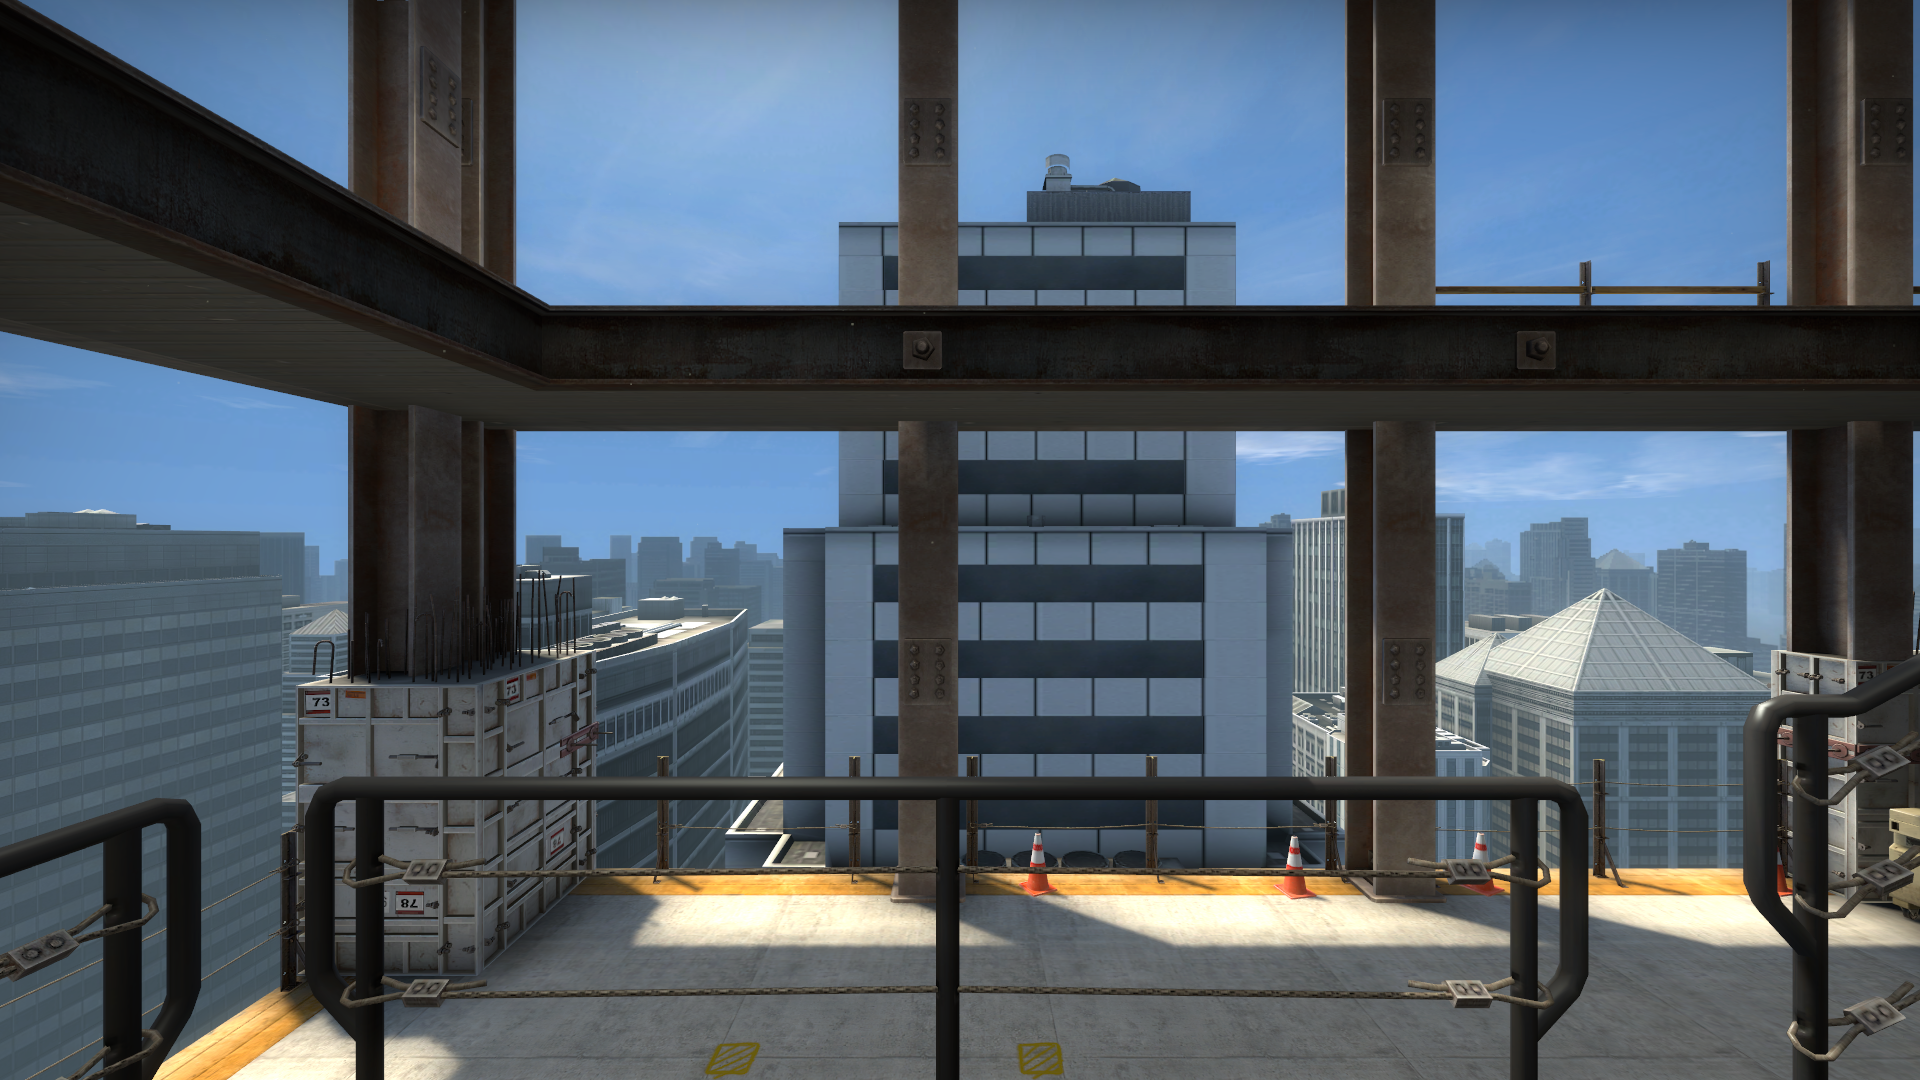
Map: de_vertigo